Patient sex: F
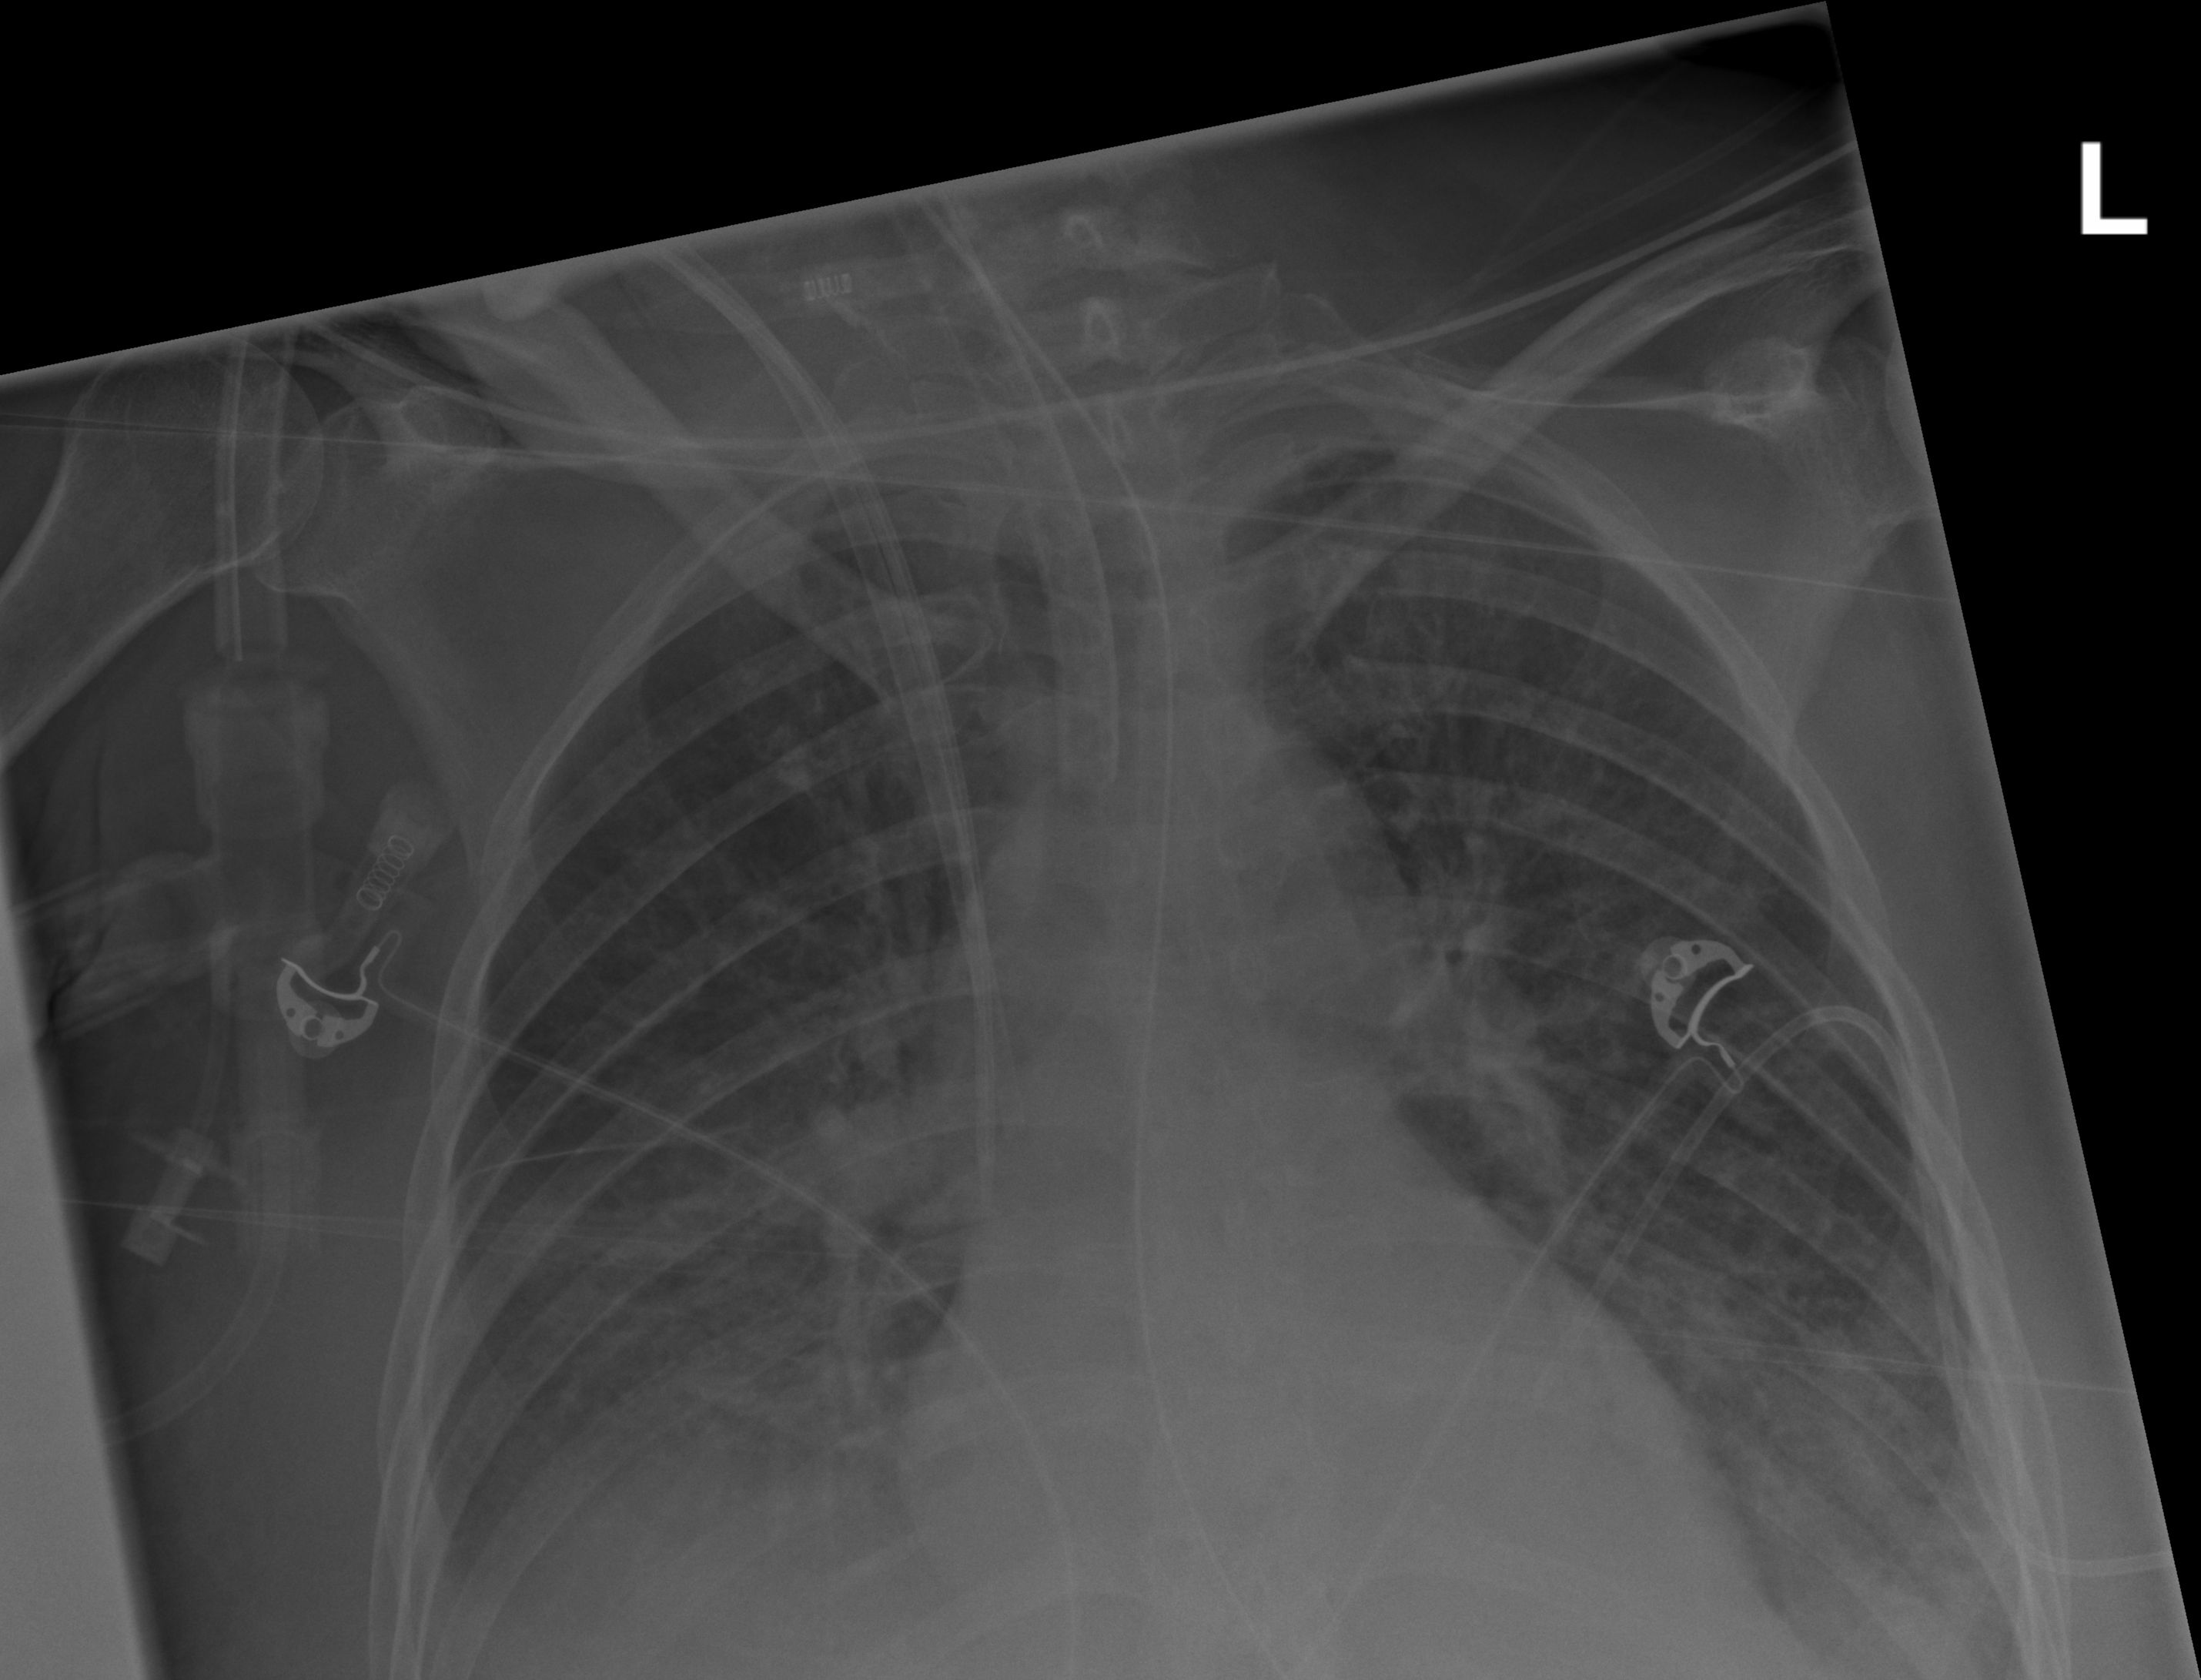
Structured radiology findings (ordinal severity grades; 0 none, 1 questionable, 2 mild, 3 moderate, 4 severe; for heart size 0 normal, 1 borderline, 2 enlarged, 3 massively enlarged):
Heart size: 1
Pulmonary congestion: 2
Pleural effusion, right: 2
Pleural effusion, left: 2
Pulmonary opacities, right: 0
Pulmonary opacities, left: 2
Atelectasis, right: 2
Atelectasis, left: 2